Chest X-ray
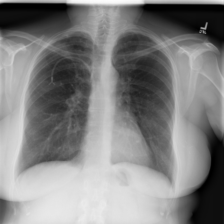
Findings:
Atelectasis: negative
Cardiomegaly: negative
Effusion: negative
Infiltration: negative
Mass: negative
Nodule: negative
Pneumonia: negative
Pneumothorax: negative
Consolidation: negative
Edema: negative
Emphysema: negative
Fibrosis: negative
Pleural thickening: negative
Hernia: negative